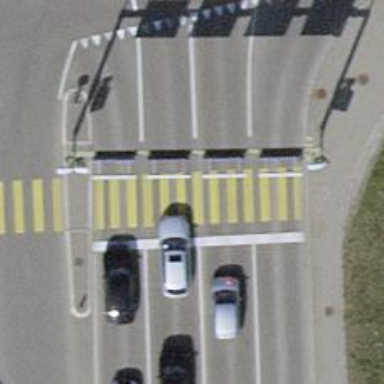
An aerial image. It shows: Road crossing with traffic signals.